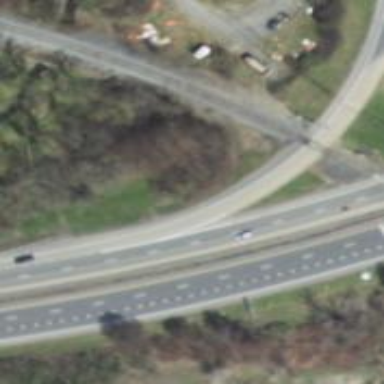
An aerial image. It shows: Trunk link highway.